Field crop: tomato
Growth stage: 1
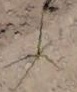
Species: cyperus